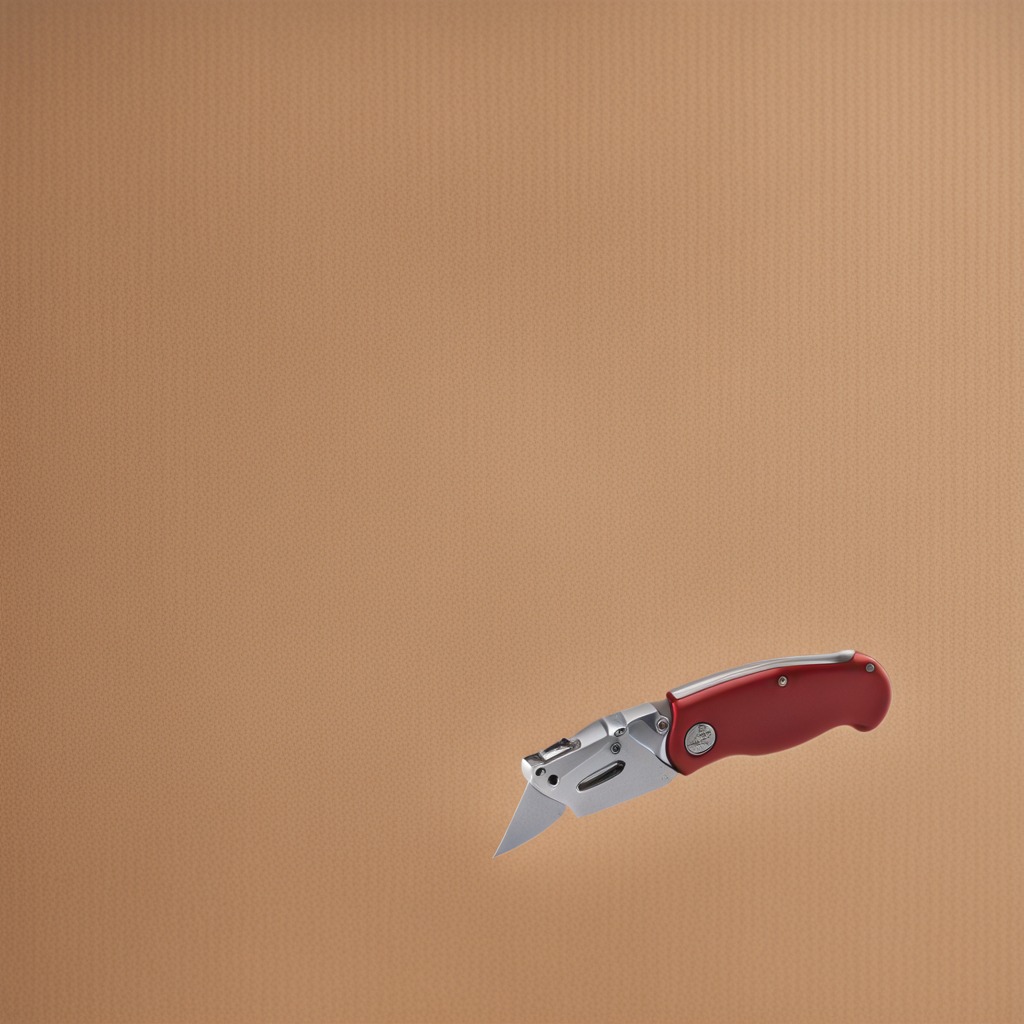
A utility knife lying on the cardboard box surface in an outdoor workshop during daytime bright natural light soft shadows slightly creased but